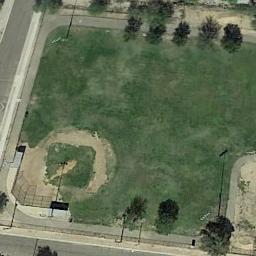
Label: baseball_diamond